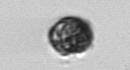
Label: Dinophyceae